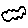
Label: cloud